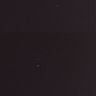
Metastatic tissue present: no